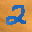
Label: 2